Field crop: maize
Growth stage: 2
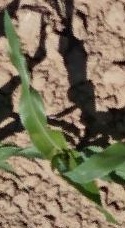
Species: maize